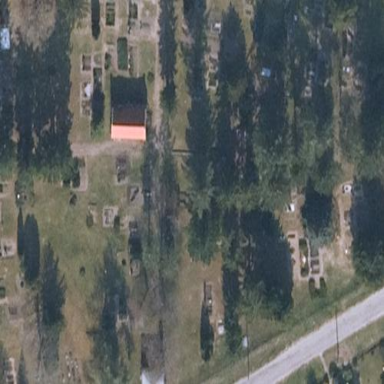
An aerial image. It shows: Cemetery.